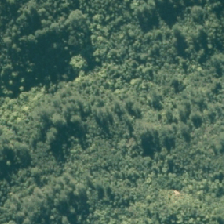
Land cover: manuka_kanuka